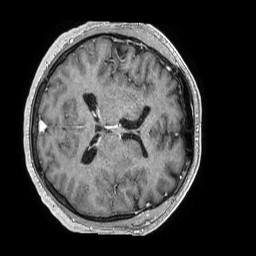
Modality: T1w
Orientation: axial
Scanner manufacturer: philips
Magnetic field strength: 1.5 T
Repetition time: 0.00761 s
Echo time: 0.003509 s